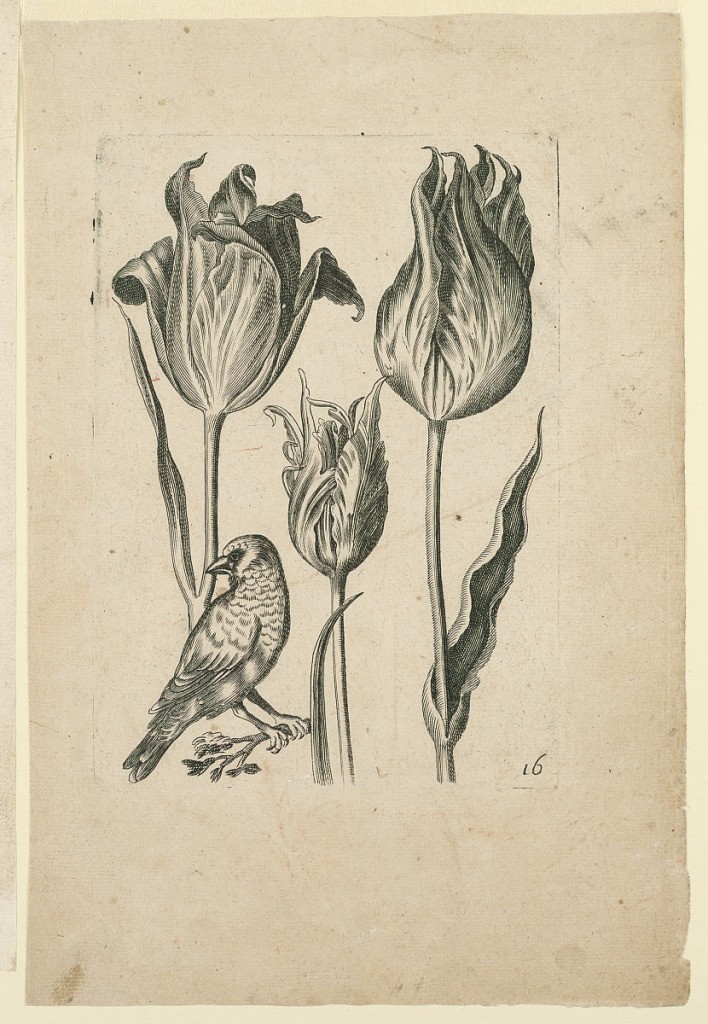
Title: Flowers with Bird, Plate 16
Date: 18th century
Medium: Engraving on paper
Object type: Print
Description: Flowers with bird, plate 16.